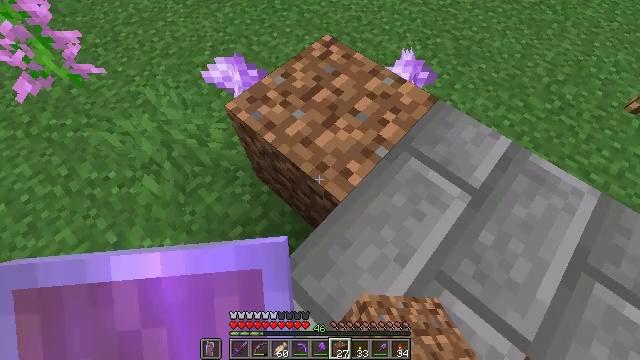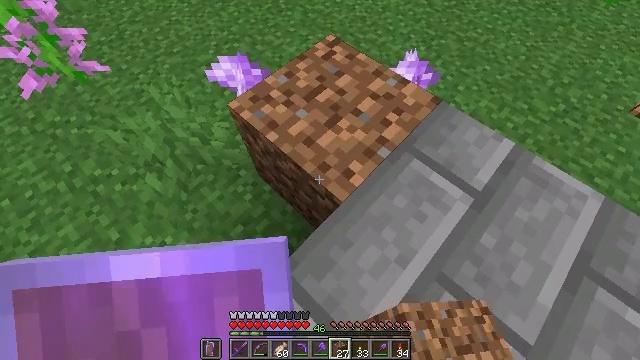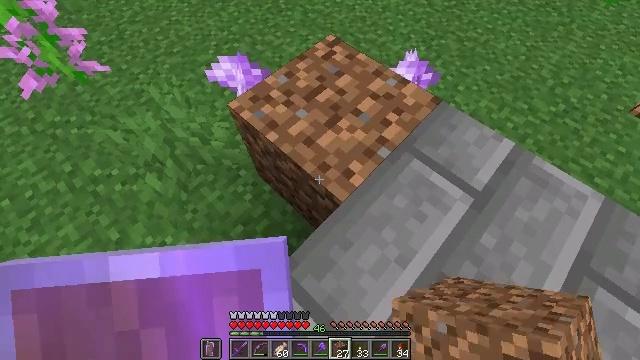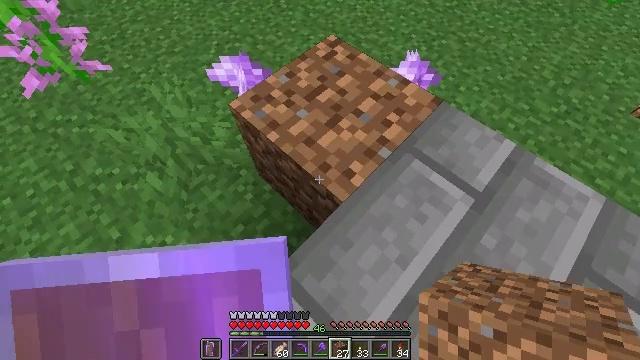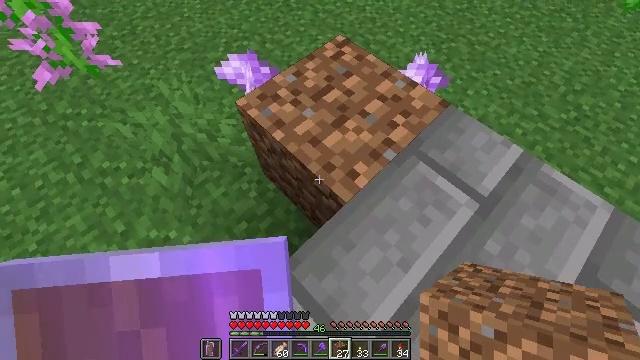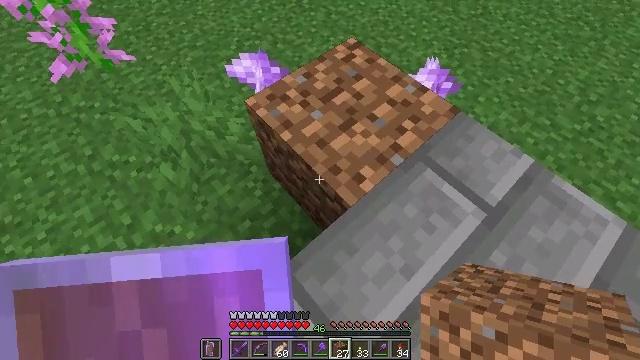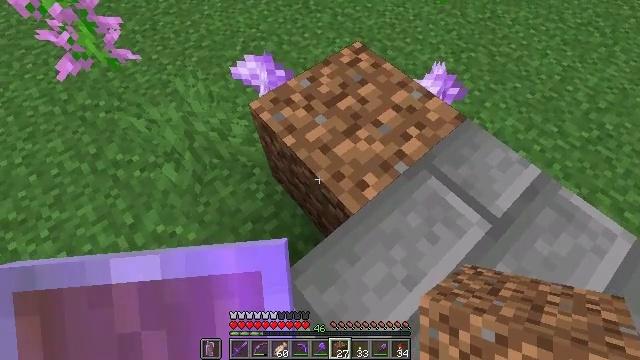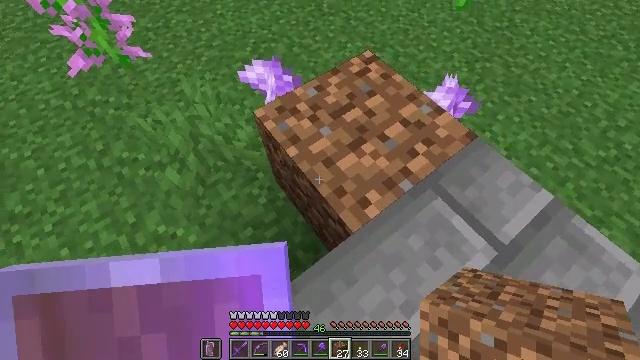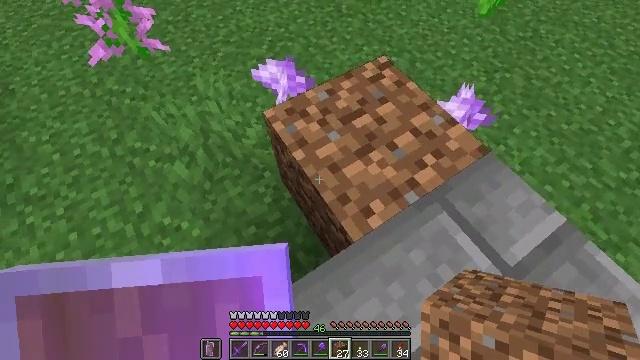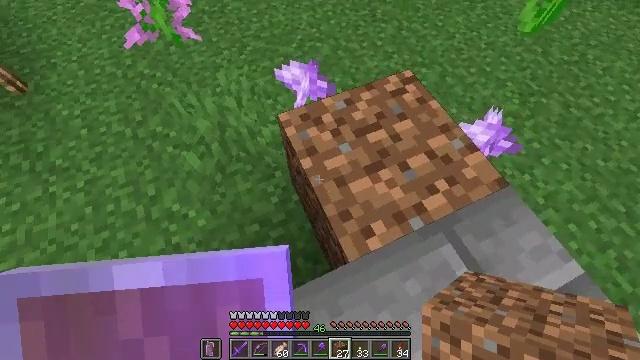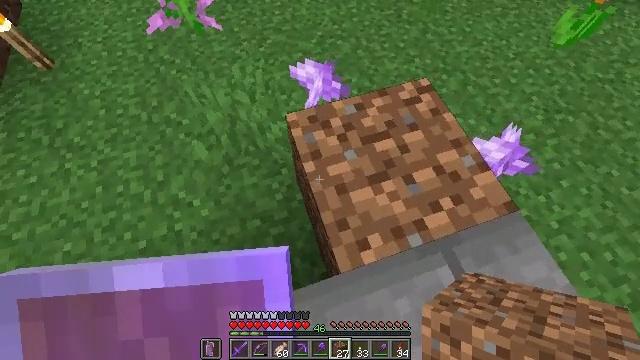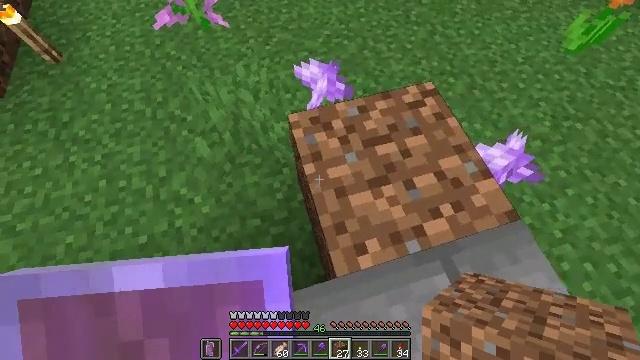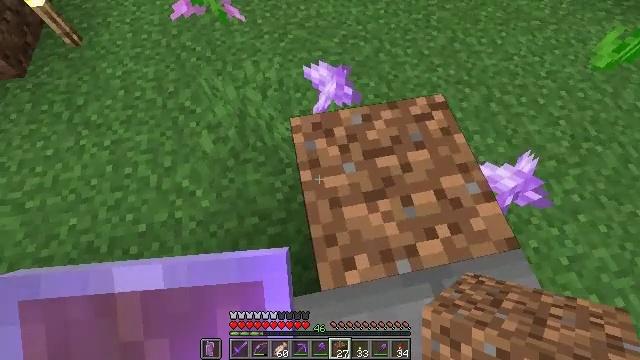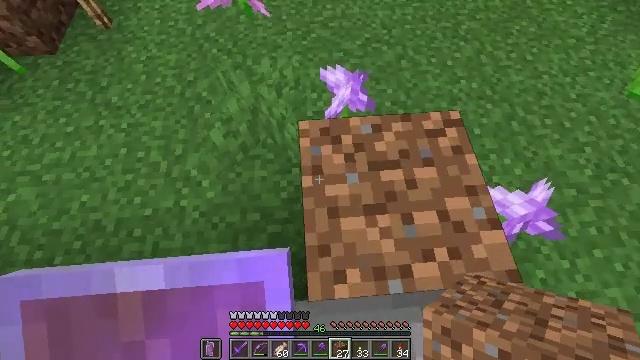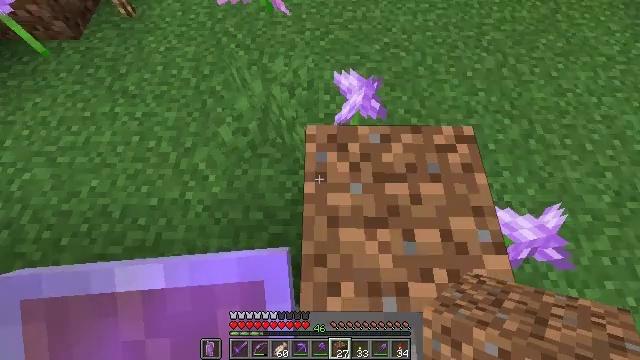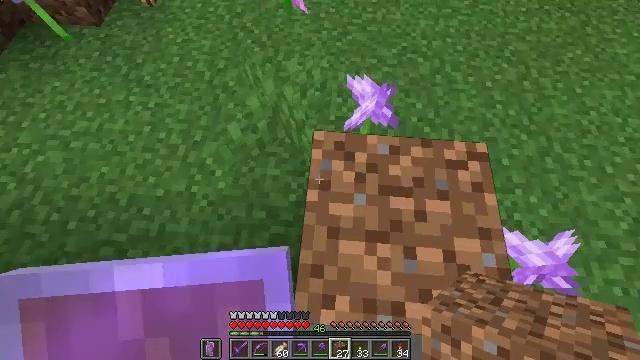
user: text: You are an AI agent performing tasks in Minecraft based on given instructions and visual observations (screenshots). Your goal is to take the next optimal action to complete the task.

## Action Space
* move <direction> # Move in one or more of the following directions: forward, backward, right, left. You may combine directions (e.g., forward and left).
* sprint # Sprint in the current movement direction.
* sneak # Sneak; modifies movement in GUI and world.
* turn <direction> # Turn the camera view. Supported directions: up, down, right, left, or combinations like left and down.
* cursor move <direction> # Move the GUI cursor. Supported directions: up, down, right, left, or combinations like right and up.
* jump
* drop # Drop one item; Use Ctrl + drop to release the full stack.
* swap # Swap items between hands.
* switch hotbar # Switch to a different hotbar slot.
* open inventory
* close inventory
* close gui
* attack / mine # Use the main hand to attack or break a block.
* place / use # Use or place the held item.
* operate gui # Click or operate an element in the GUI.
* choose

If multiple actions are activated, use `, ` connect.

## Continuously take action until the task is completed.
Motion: motion action
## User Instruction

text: Mine the allium flower.
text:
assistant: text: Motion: sneak
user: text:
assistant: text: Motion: sneak
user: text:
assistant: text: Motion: sneak
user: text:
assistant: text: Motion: sneak, turn left
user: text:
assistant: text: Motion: move forward, sneak, turn left
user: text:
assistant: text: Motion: move forward, sneak, turn left
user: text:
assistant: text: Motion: move forward and move right, sneak, turn left
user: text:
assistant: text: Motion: move forward and move right, sneak, turn left
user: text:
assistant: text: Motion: move forward and move right, sneak, turn left
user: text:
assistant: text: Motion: move forward and move right, sneak, turn left and down
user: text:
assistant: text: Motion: move forward and move right, sneak, turn left
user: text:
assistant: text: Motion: move forward and move right, sneak, turn left
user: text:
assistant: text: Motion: move forward, sneak, turn left
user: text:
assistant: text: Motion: move forward, sneak, turn left
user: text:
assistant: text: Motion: move forward, sneak, turn left
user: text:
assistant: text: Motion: move forward, sneak
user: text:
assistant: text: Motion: move forward, sneak
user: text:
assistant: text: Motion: move forward, sneak
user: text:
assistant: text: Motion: move forward, sneak
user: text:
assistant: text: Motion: move forward, sneak, turn right and down
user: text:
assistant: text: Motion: move forward, sneak, turn right
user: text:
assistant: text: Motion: move forward, sneak
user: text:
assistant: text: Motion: move forward, sneak, turn right
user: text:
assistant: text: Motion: move forward, sneak
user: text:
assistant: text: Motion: move forward, sneak, turn right and down, attack / mine
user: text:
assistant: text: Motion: move forward, sneak, turn right and down, attack / mine
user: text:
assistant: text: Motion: move forward, sneak, turn down, attack / mine
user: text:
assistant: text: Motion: move forward, sneak
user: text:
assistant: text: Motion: move forward, sneak, turn right and down
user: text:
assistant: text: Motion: move forward, sneak, turn down